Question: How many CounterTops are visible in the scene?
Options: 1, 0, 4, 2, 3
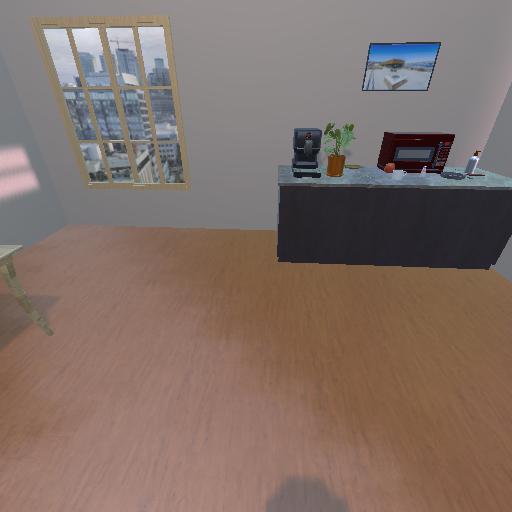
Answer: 1